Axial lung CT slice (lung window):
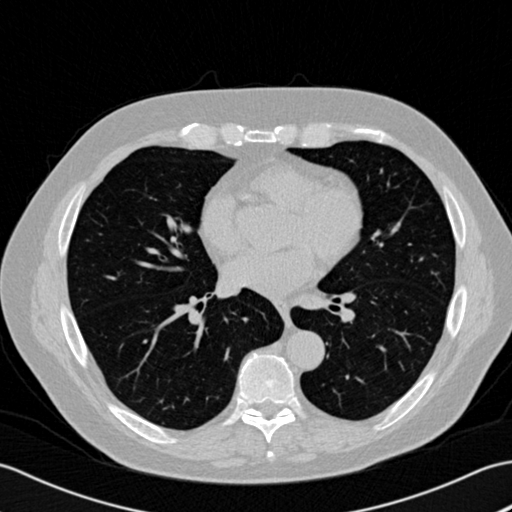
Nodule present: no